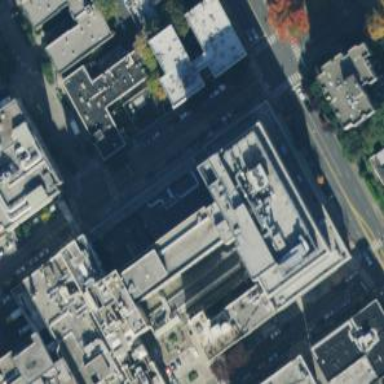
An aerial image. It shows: Hospital building.